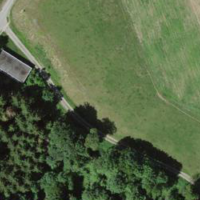
EUNIS habitat code: 25
Species observed at this site:
Aegopodium podagraria